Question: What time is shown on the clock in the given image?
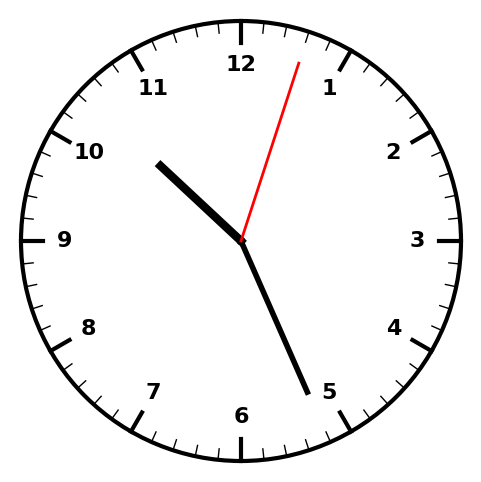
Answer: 10:26:03